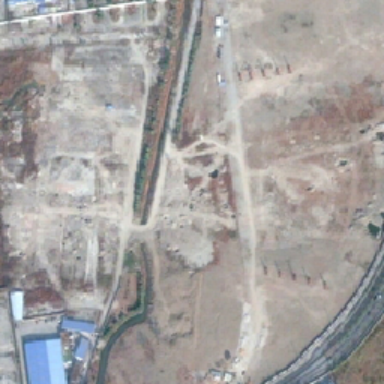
There is a wide path around the bare land .